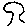
Label: tree